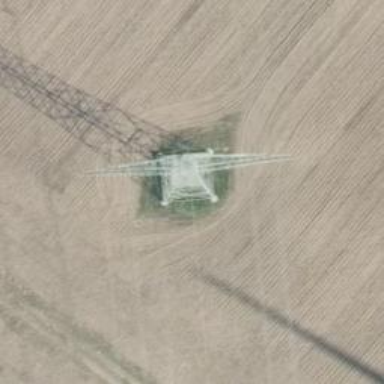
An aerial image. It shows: Power tower.